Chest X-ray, AP view. Patient: 40 years old, sex M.
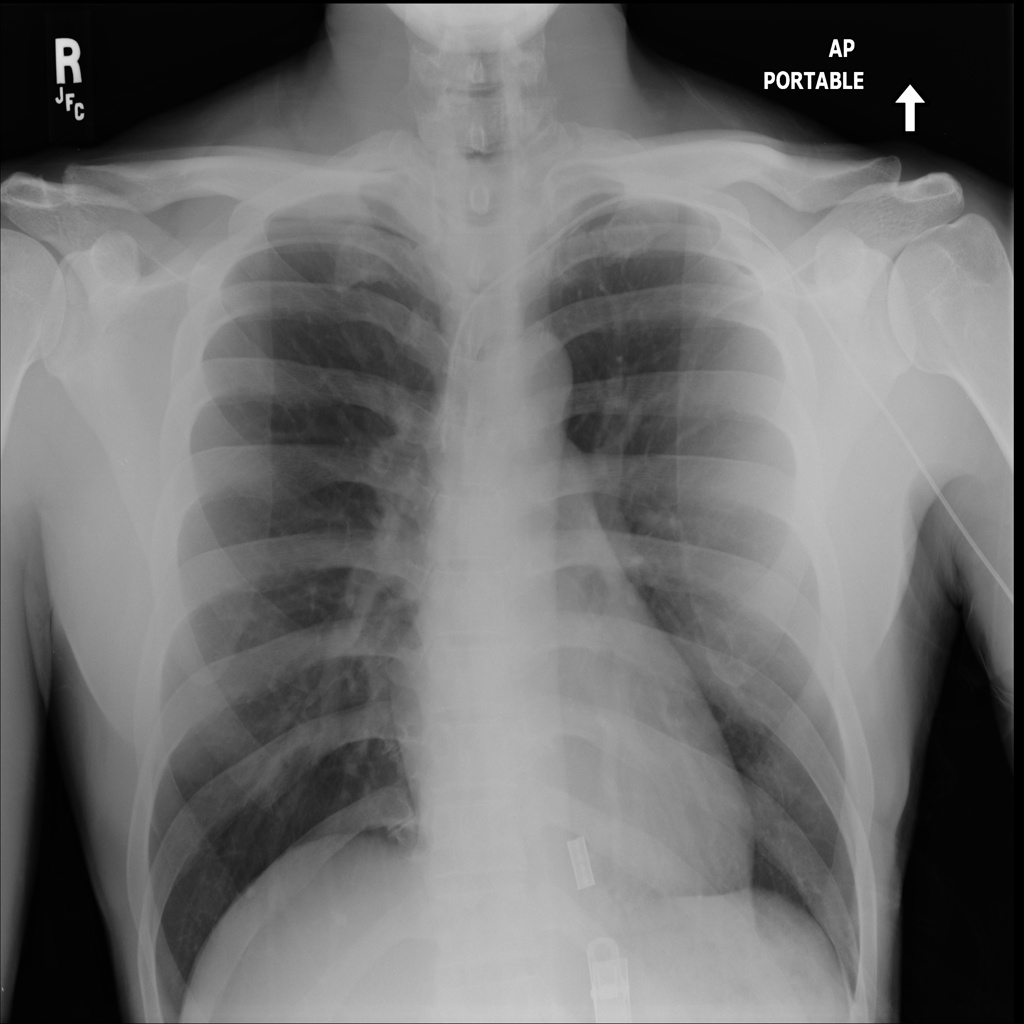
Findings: No Finding